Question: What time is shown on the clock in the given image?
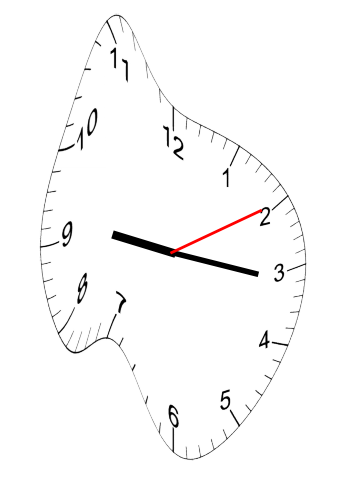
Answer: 09:16:10